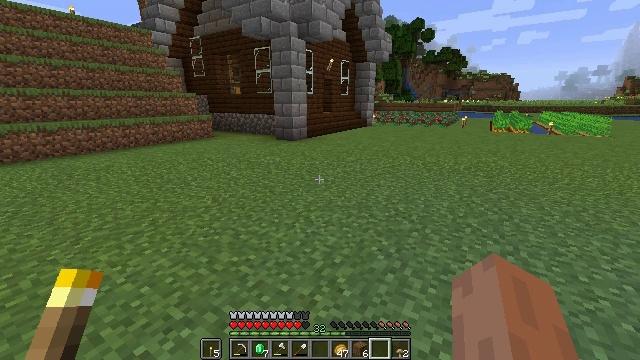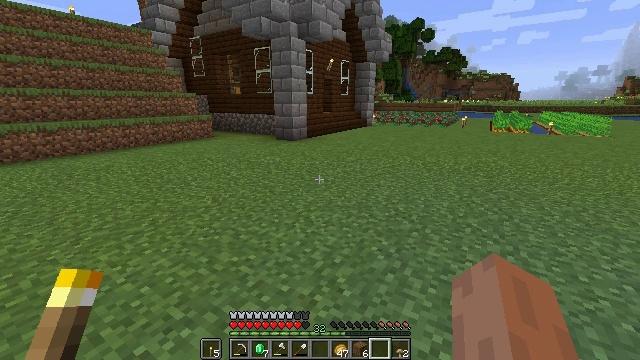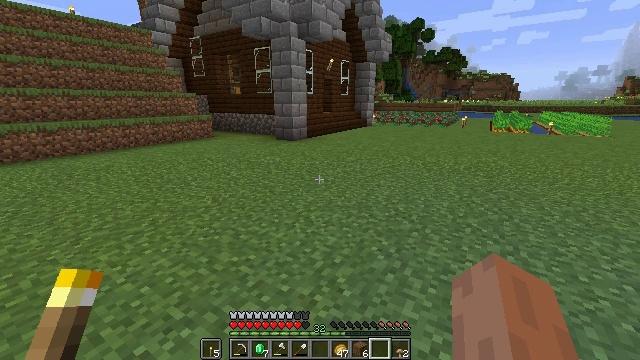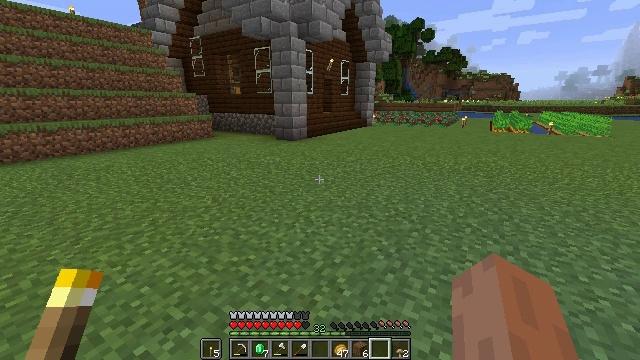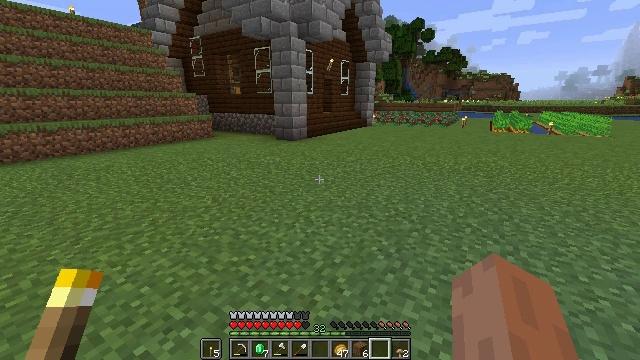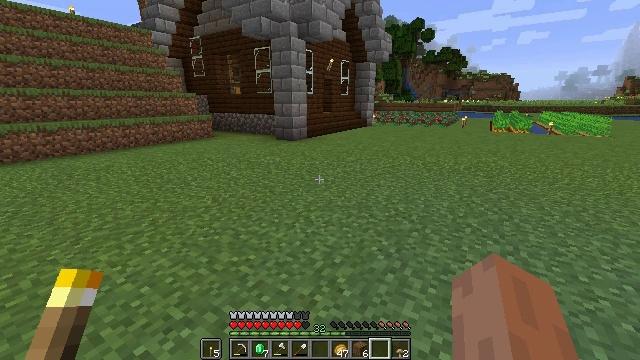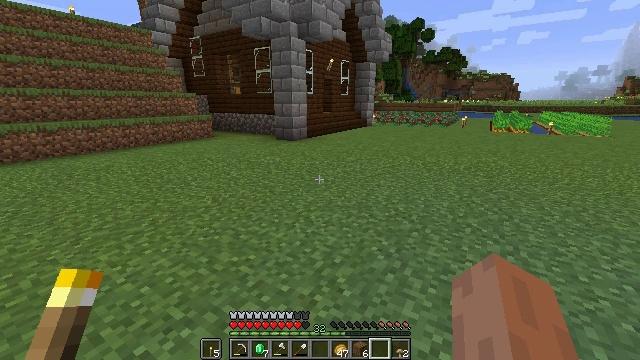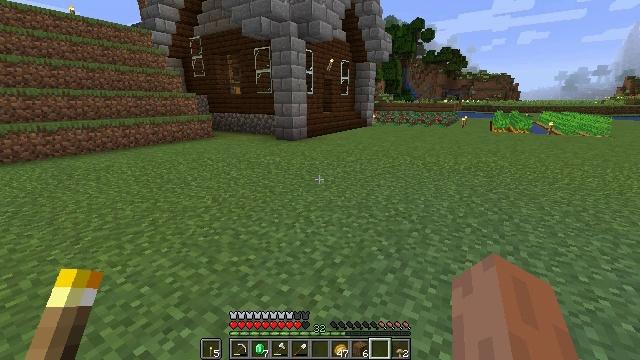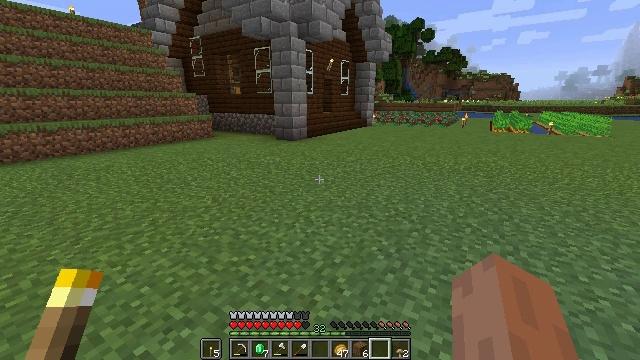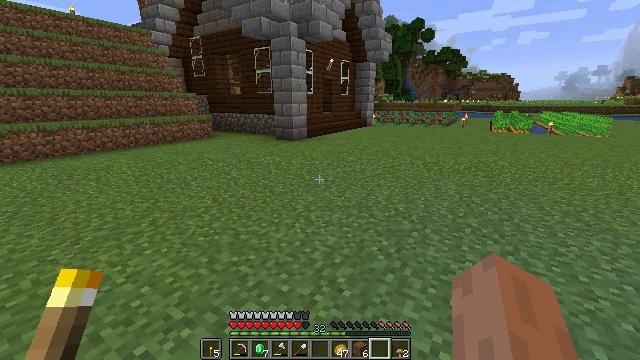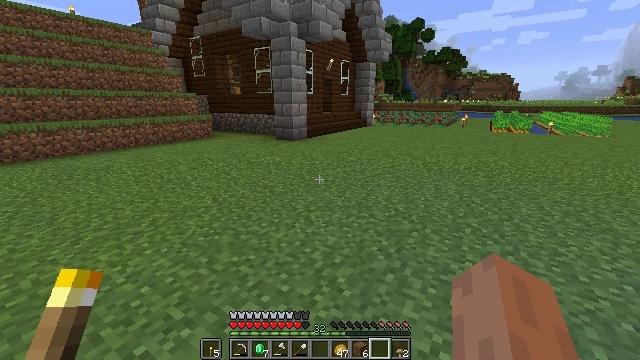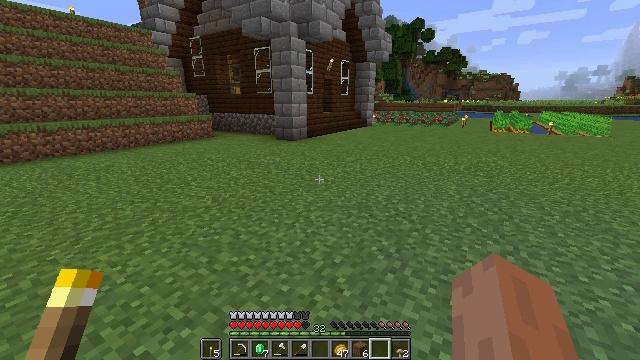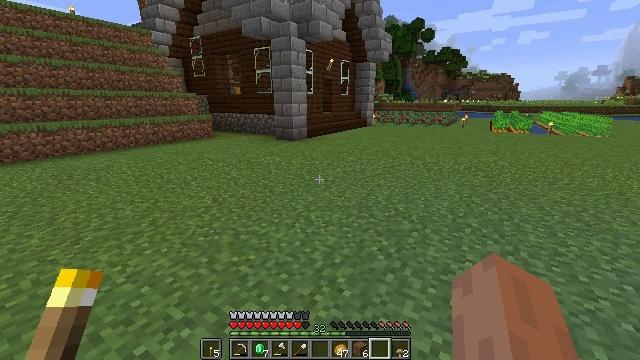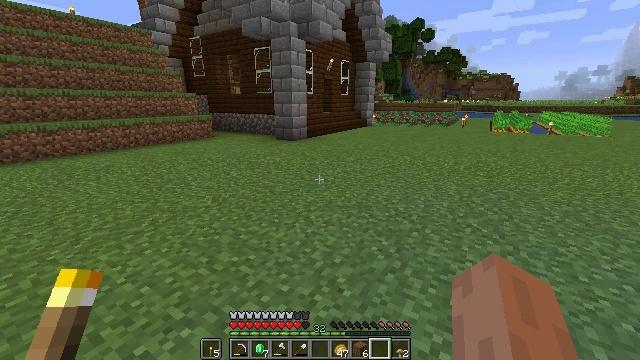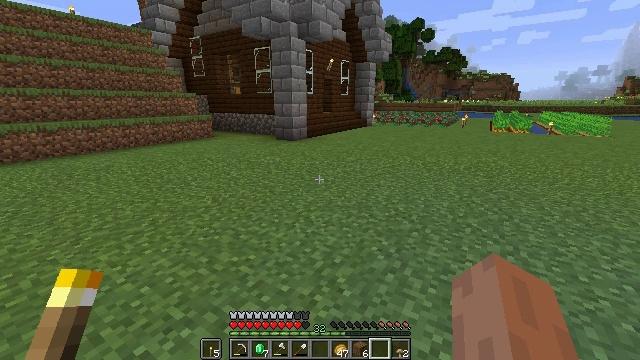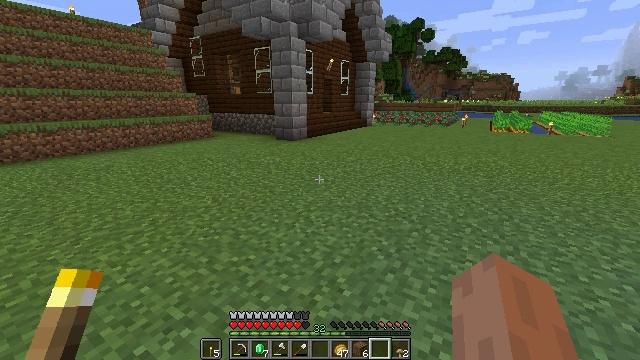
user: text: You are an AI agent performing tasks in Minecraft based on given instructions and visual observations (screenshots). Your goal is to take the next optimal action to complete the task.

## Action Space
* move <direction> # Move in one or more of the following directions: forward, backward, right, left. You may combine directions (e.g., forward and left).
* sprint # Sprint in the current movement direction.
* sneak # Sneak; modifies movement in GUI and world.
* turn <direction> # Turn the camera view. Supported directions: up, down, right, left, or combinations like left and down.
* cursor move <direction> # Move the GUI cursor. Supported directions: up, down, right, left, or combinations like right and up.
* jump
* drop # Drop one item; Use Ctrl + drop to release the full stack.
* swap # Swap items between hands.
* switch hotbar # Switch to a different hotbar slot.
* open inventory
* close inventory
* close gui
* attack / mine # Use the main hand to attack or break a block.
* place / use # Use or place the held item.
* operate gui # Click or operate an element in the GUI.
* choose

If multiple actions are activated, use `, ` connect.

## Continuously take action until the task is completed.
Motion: motion action
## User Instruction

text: Get spruce stairs by crafting them in the crafting table.
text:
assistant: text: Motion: no_op
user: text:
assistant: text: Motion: no_op
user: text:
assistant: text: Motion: no_op
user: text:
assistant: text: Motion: no_op
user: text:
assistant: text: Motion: no_op
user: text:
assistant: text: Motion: no_op
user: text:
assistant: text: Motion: no_op
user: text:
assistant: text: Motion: no_op
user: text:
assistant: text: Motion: no_op
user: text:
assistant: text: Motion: no_op
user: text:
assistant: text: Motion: no_op
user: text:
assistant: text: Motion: no_op
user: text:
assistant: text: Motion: no_op
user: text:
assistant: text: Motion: no_op
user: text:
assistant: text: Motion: no_op
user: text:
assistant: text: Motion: no_op
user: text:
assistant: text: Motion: no_op
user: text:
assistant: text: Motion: no_op
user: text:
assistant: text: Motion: no_op
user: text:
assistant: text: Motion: no_op
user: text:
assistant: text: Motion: no_op
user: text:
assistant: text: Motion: no_op
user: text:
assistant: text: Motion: no_op
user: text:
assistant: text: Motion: no_op
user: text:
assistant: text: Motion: no_op
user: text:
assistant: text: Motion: no_op
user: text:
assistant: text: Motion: no_op
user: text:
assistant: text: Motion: no_op
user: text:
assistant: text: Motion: no_op
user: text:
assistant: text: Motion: no_op